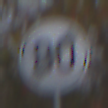
Verkehrszeichen: EndeGeschwindigkeit80
Umgebung: Outdoor, Nature
Tageszeit: MorningAfternoon
Wetter: Overcast
Licht: Natural
Jahreszeit: NotSpecified
Kontrast: LowContrast